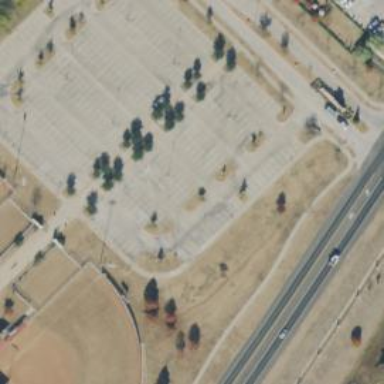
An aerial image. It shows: Parking area with concrete surface.